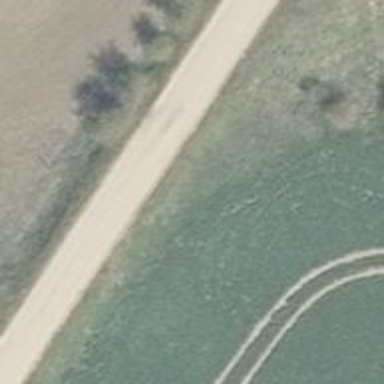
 graded as grade3. Adjacent to abandoned railway."